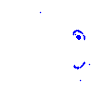
Particle: pion